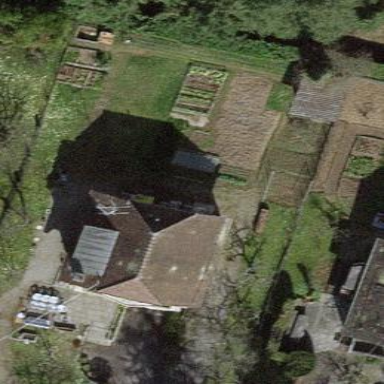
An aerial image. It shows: Garden surrounded by fence.